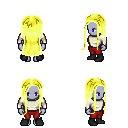
a pixel art fantasy rpg character, female body template, dark elf, purple skin, white long-sleeve shirt, red pants, gold extra-long hairstyle, black shoes, four views (front, back, left, right), 2x2 character sprite sheet, small pixel art, hard edges, no anti-aliasing